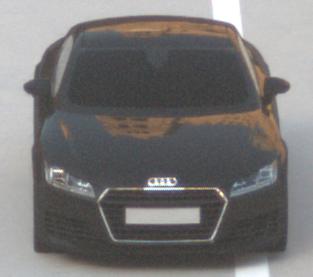
Make: Audi
Model: TT Coupé 1.8 TFSI
Detailed model: TT (8S) Coupé
Model produced from: 2015/08
Model produced until: 2018/06
Doors: 3
Color: black
Road condition: dry road
Daytime: sunrise or sunset
Contrast: low contrast